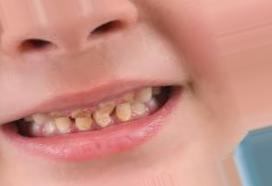
Condition: Tooth Discoloration